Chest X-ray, PA view. Patient: 51 years old, sex F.
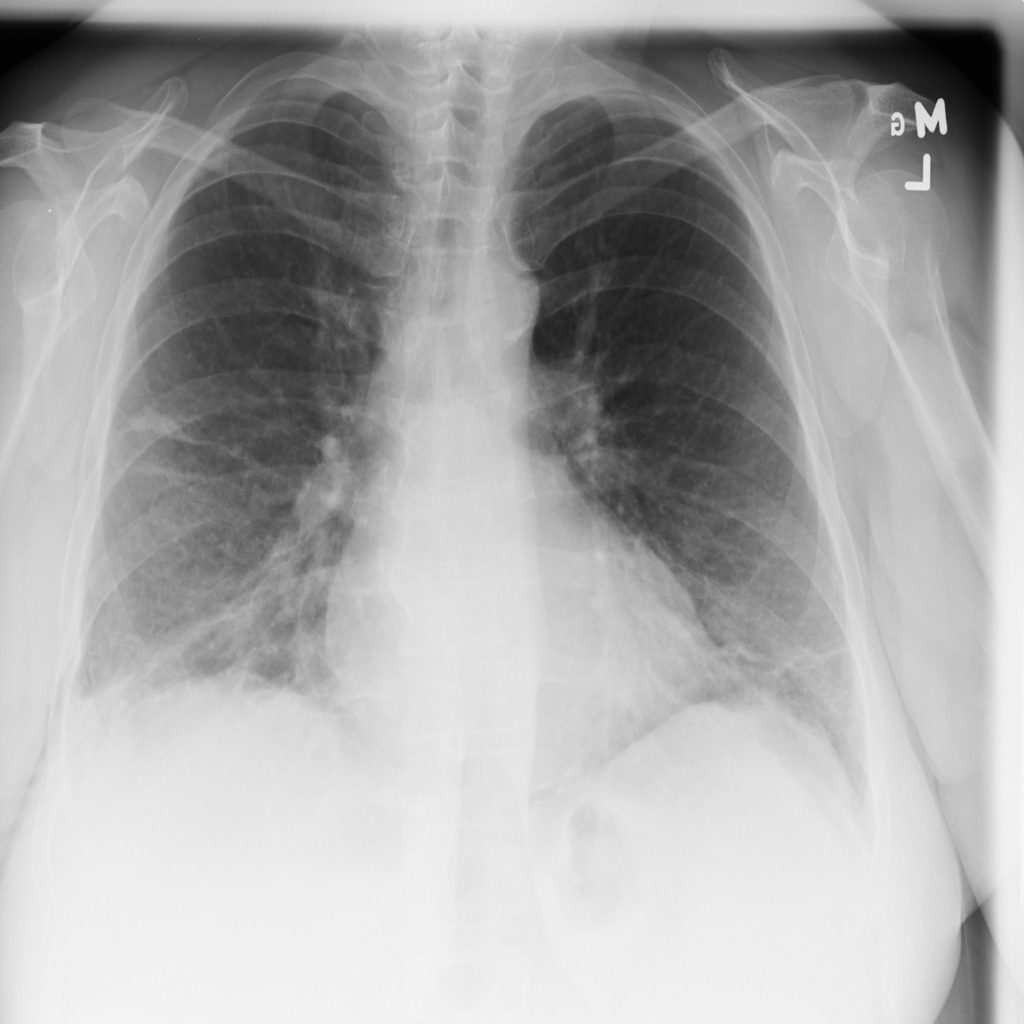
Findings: Atelectasis, Emphysema